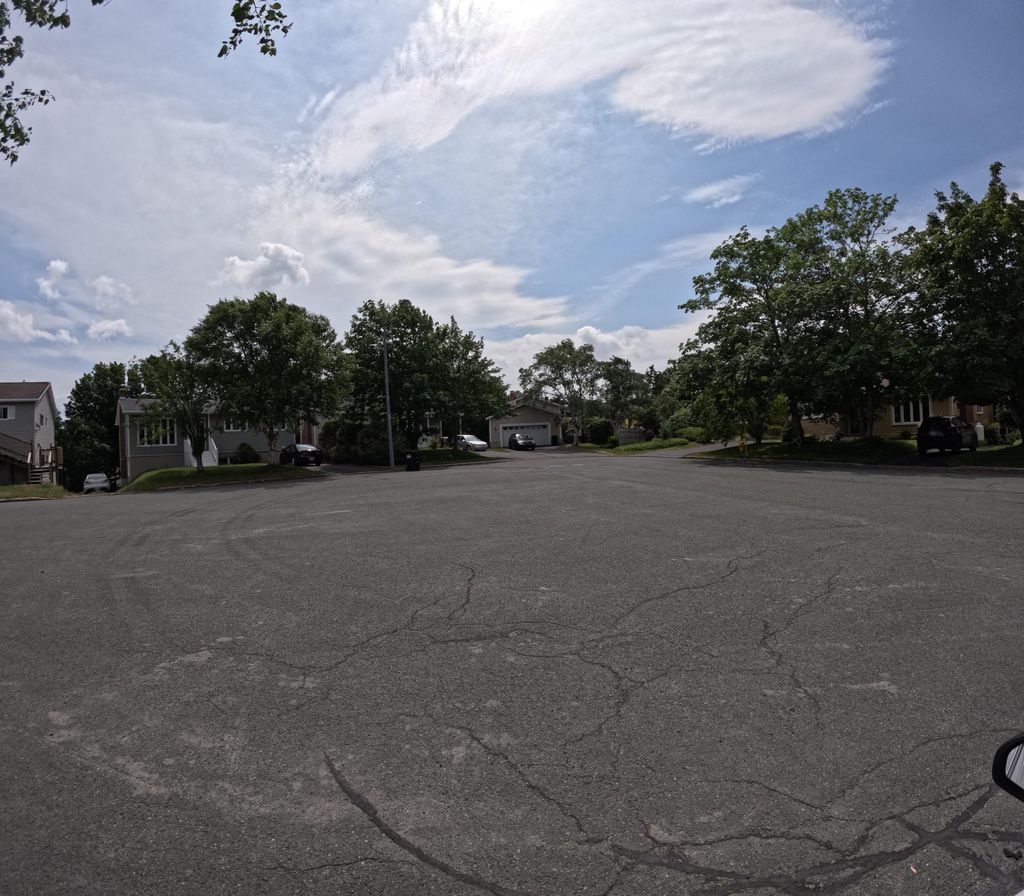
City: st_johns